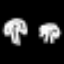
Label: mushroom